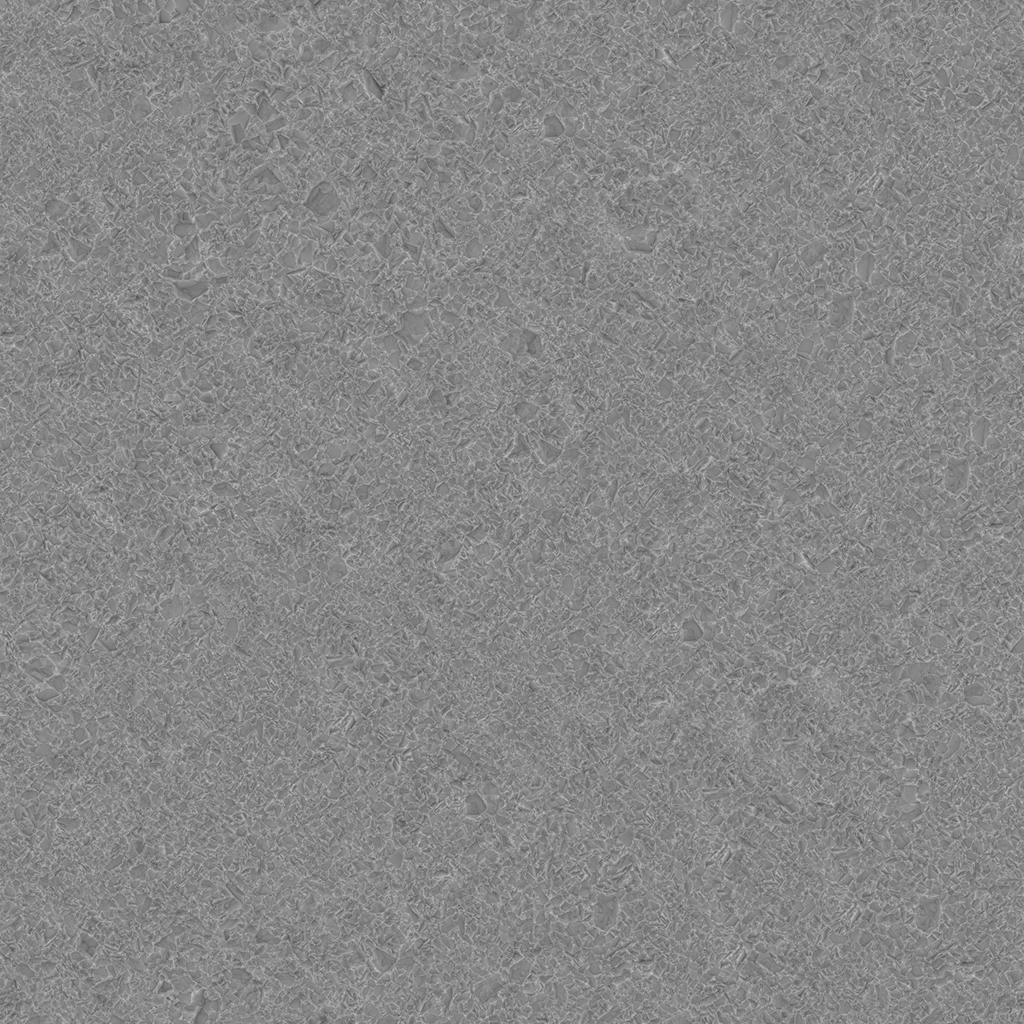
Texture map type: Roughness